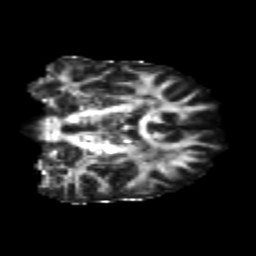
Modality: FA
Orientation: coronal
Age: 22
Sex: male
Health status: healthy
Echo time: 0.074 s